Question: I used something like this:
'''
.text[/(\S+) Results$/i, 1]
'''
To get the '536,087' part of the following:
> Showing 1 - 24 of 536,087 Results
How should I modify that code in order to get the 'Movers & Shakers' part in the following:
'''
Movers & Shakers in <span class="category">Baby Products</span>
'''
(in other words, excluding the 'in').
EDIT:

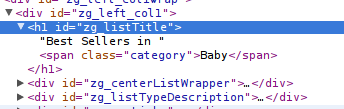
Answer: You can do this.
'''
t = 'Movers & Shakers in <span class="category">Baby Products</span>'
t[/(.*?)(?=\sin)/, 1]
=> "Movers & Shakers"
'''